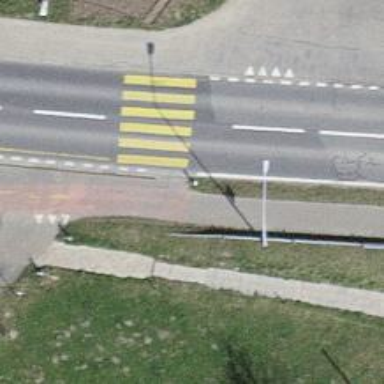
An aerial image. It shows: Zebra crossing on footway.